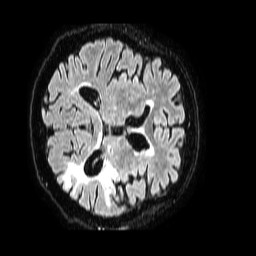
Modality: FLAIR
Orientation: axial
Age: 64
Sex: female
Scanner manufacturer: philips
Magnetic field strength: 1.5 T
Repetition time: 4.8 s
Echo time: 0.3 s